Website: bh-photo
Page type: address-validator
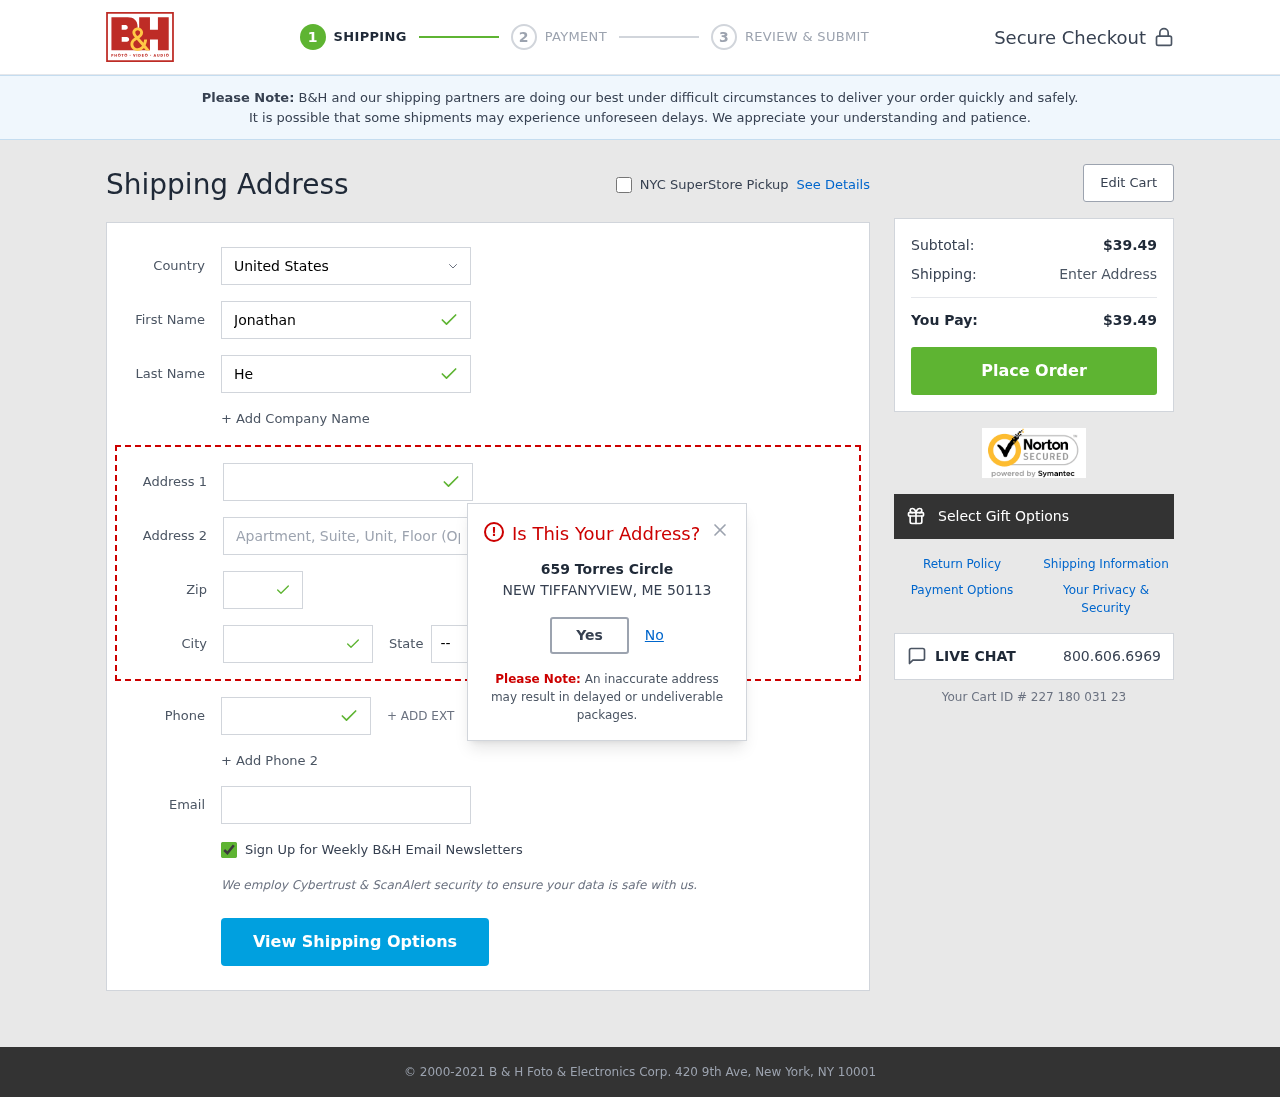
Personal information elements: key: PII_CITY
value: New Tiffanyview
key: PII_COUNTRY
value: United States
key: PII_EMAIL
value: jonathan.hernandez@hotmail.com
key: PII_FIRSTNAME
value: Jonathan
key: PII_LASTNAME
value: Hernandez
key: PII_PHONE
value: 4437195455
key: PII_POSTCODE
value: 50113
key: PII_STATE_ABBR
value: ME
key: PII_STREET
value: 659 Torres Circle
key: PII_STREET2
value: Suite 668
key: PII_CITY_MODAL
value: NEW TIFFANYVIEW
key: PII_POSTCODE_FULL
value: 50113
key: PII_POSTCODE_NUMERIC
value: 50113
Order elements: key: ORDER_SUBTOTAL
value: $39.49
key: ORDER_TOTAL
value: $39.49
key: ORDER_ID
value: Your Cart ID # 227 180 031 23